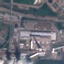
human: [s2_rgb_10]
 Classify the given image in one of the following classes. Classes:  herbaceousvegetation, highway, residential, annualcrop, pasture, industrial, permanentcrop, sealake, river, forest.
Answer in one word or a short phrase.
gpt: Industrial